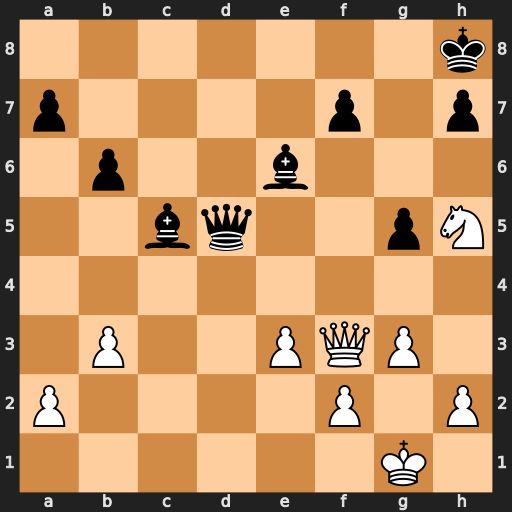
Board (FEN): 7k/p4p1p/1p2b3/2bq2pN/8/1P2PQP1/P4P1P/6K1
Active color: w
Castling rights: -
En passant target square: -
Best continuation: Qf6+ Kg8 Qg7#